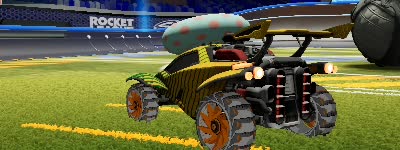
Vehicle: octane